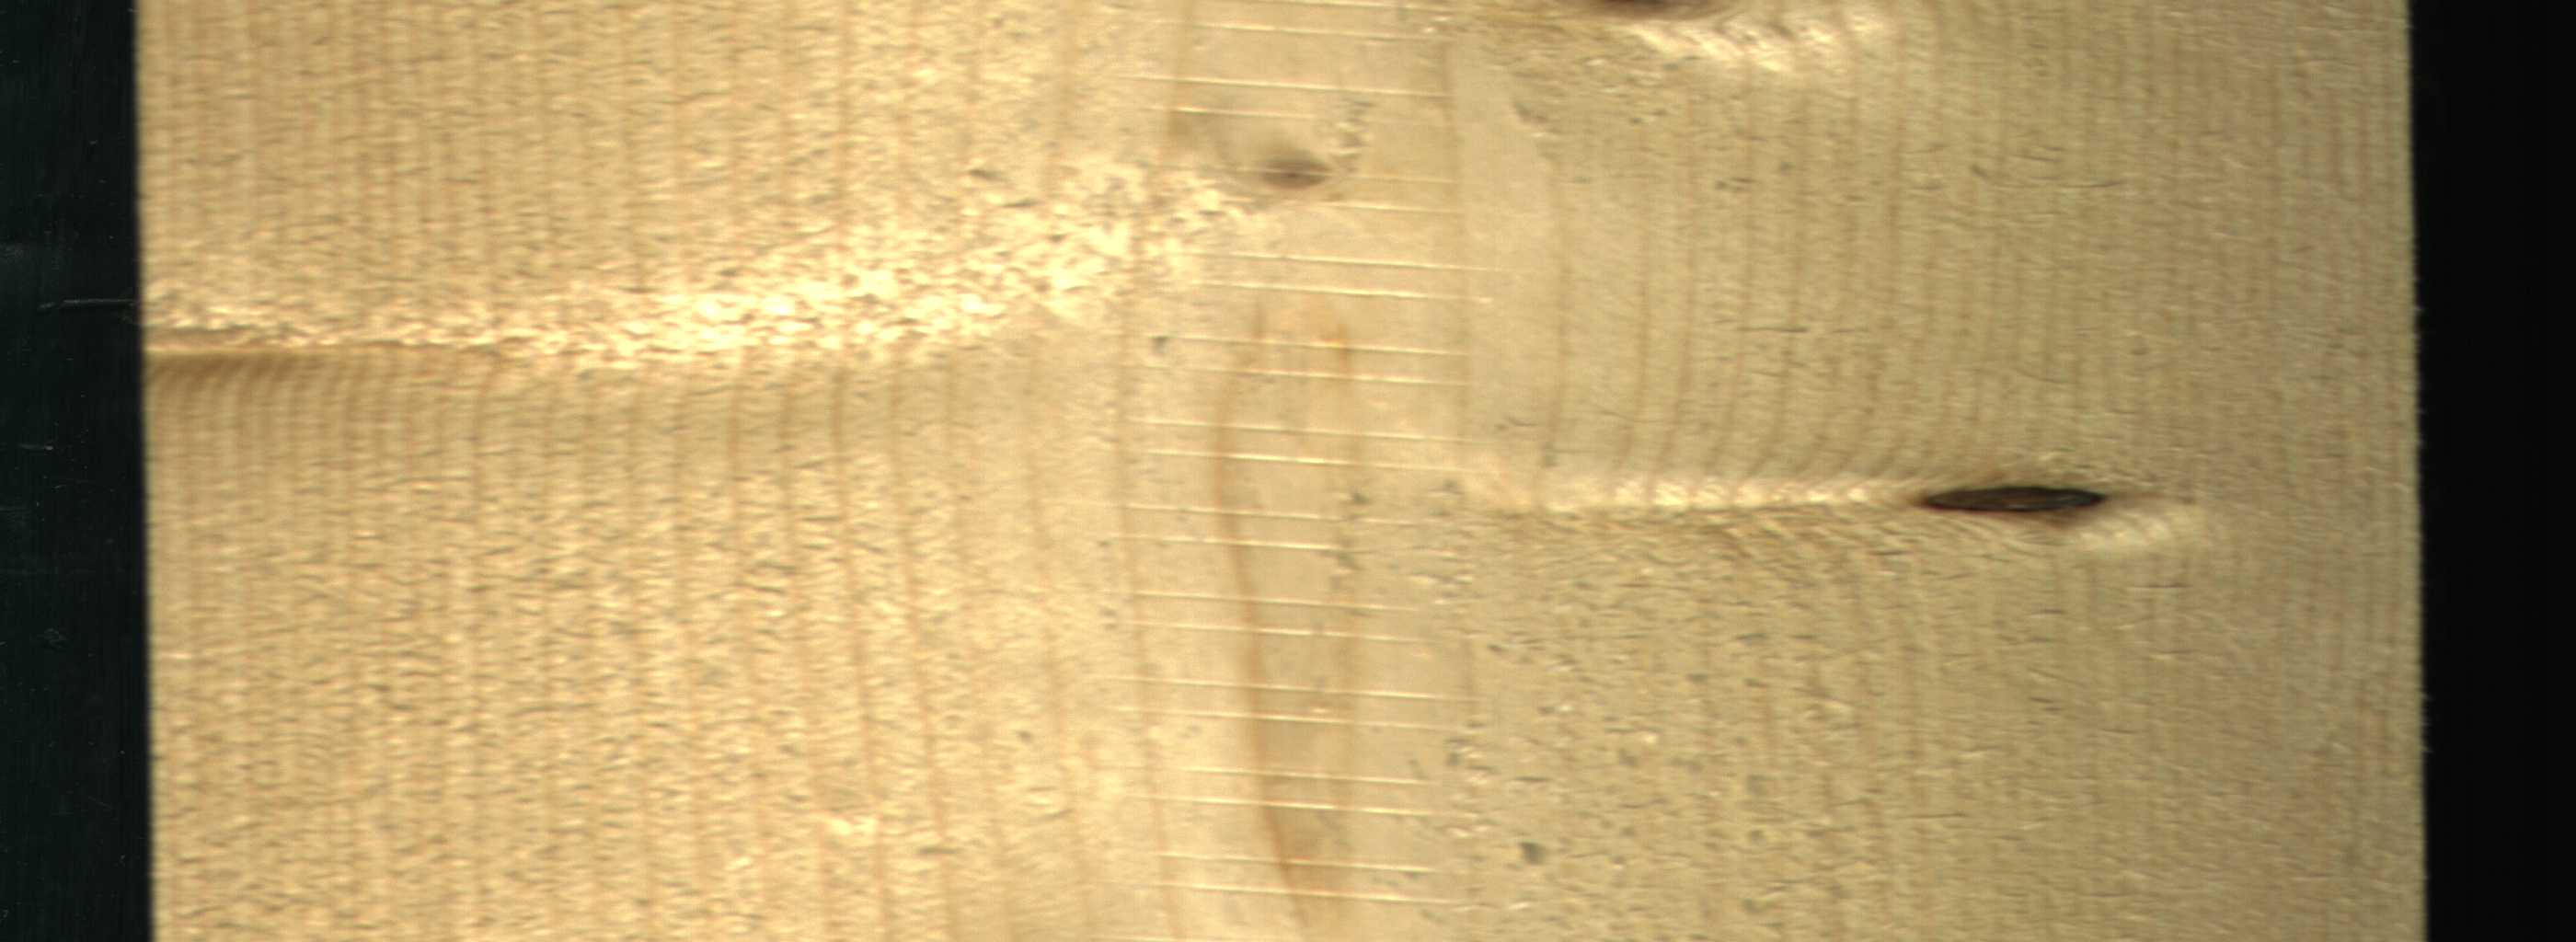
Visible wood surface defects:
Dead_Knot
Live_Knot
Live_Knot